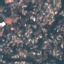
Label: Residential